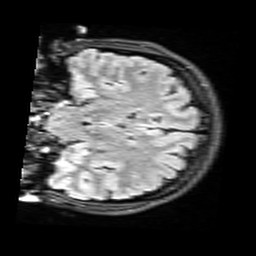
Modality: FLAIR
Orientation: coronal
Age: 23
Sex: female
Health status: healthy
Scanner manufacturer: siemens
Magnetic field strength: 3 T
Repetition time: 9 s
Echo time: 0.088 s